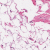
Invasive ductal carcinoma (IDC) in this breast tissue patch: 0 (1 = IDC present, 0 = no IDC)